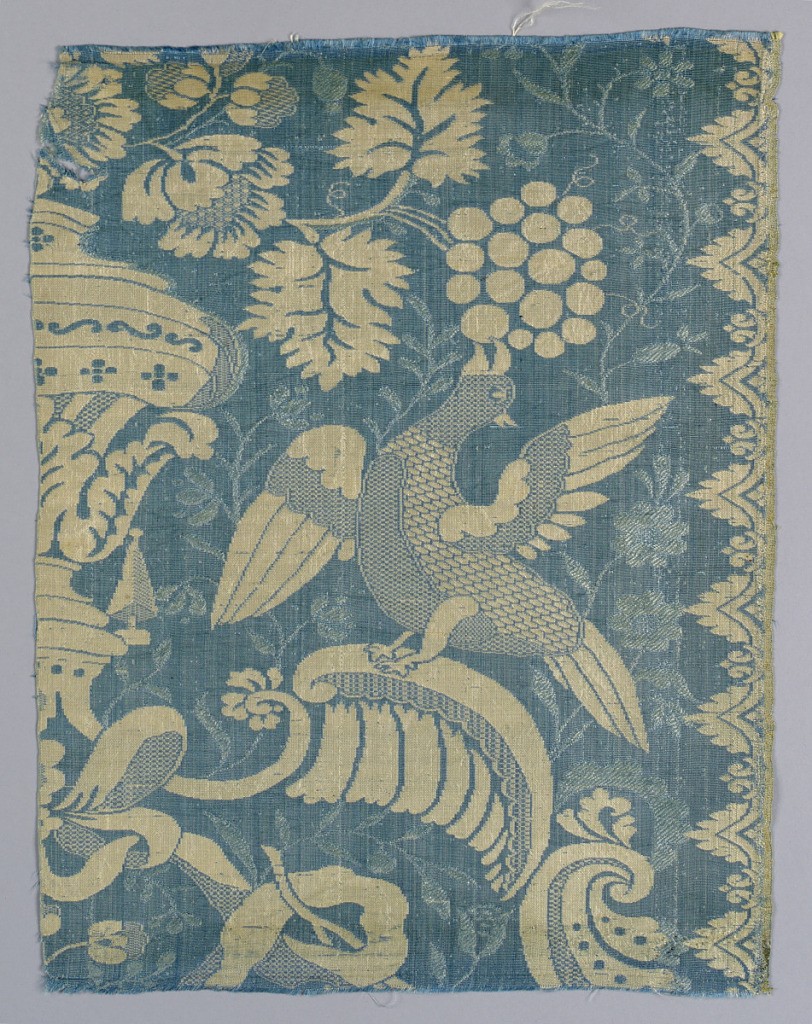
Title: Fragment
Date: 18th century
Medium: silk Technique: plain weave with supplementary weft patterning (brocaded)
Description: Blue and white textile fragment made of two mirrored pieces. Design showing exotic birds flanking an urn and eating from a fruit vine.  A border design at each selvage.